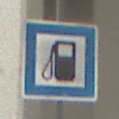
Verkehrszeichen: Tankstelle
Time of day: Midday
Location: Roofed (Urban)
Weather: Overcast
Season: NotSpecified
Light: Artificial